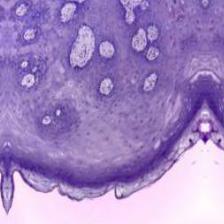
Diagnosis: Normal